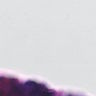
Metastatic tissue present: no